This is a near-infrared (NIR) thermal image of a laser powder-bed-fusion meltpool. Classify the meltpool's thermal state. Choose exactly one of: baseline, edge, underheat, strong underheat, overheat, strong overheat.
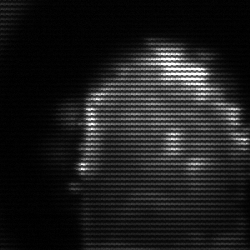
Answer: baseline